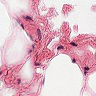
Metastatic tissue present: no